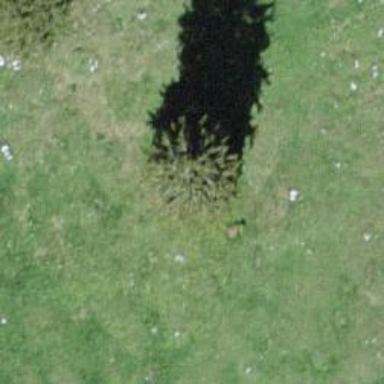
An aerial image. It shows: Needle-leaved tree in natural setting.